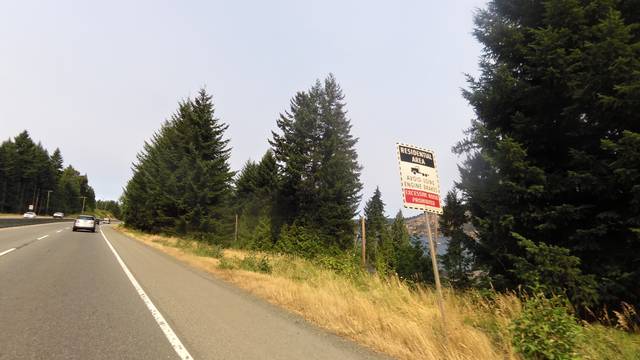
Region: Canada
Coordinates: 49.252, -124.1492